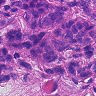
Metastatic tissue present: yes